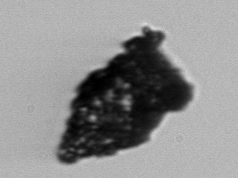
Label: Tintinnopsis